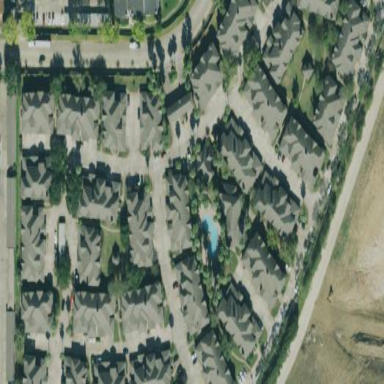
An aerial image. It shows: Residential area with apartments.